Question: I have a protected sheet WITH NO PASSWORD, cell D6 Locked. VBA code for that cell won't run.
I have read some posts here. This came as a solution to a similar problem. Not sure how to use it or where to put it. As stated I don't have a password on it.
'''
Worksheets("Loading").Protect Password:=****, UserInterfaceOnly:=True
Private Sub Worksheet_Change(ByVal Target As range)
Application.EnableEvents = False '<--| disable events handling
On Error GoTo ErrorHandler '<--| be sure to catch any error and enable events handling back
Select Case Target.Address
Case "$D$4"
'Recalculate Downpayment D5 if Purchase Price is changed
range("D5").Value = (range("D4").Value * range("B5").Value) / 100
Debug.Print "New value for D5 Downpayment "; range("D5").Value
range("D6").Value = (range("D4").Value - range("D5").Value) ' This cell won't activate when locked and sheet protected
Debug.Print "D6 New Mortgage " & range("D6").Value
'''

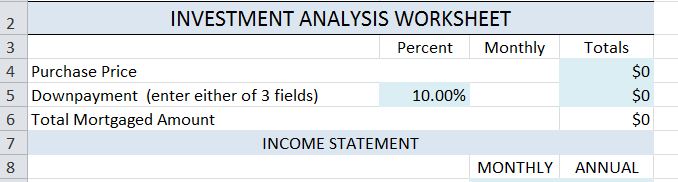
Answer: You have a worksheet change event that may change the value of cell D6. To change the value of D6, if the cell is locked, then VBA needs to have it unprotected first. Now that you are saying you want D6 to be always protected, do this:
'''
Case "$D$4"
'unprotect sheet
Worksheets("Loading").Unprotect
'Recalculate Downpayment D5 if Purchase Price is changed
range("D5").Value = (range("D4").Value * range("B5").Value) / 100
Debug.Print "New value for D5 Downpayment "; range("D5").Value
range("D6").Value = (range("D4").Value - range("D5").Value)
Debug.Print "D6 New Mortgage " & range("D6").Value
'protect the sheet back
Worksheets("Loading").Protect
'''
Please hit the check mark if this answered your question.